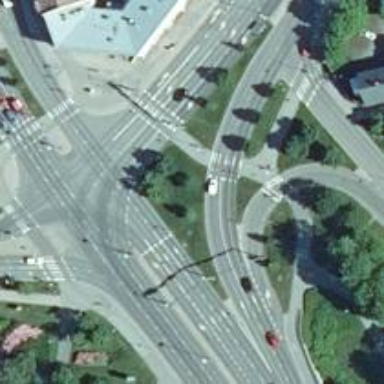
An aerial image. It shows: Footway with asphalt surface and crossing.